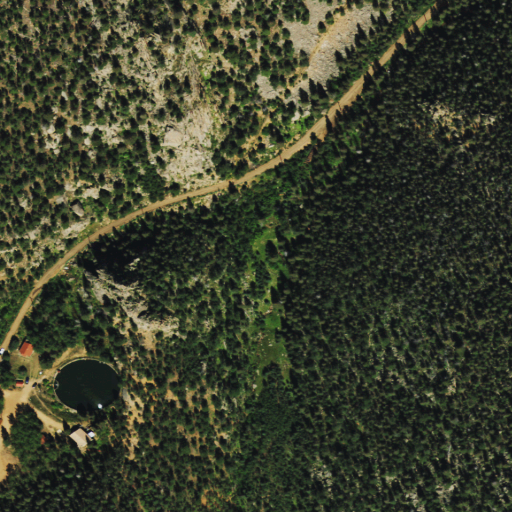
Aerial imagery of valley in Colorado named Dark Canyon containing evergreen forest, deciduous forest, grassland, open development, and woody wetlands